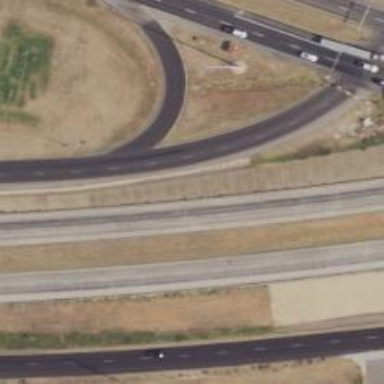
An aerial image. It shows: Trunk link highway.